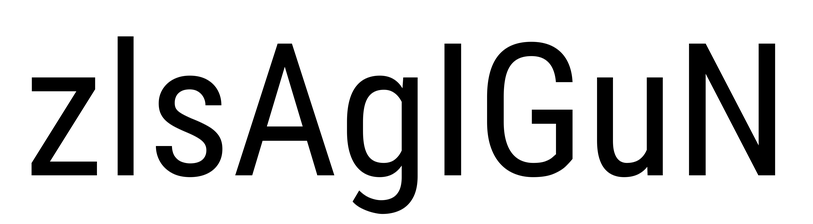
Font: Roboto_Condensed_Regular